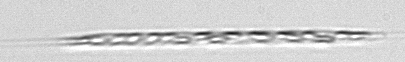
Label: Rhizosolenia